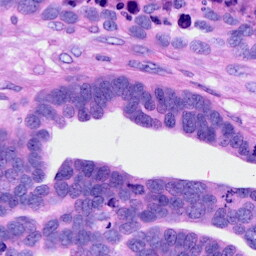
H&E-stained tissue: Ovarian